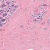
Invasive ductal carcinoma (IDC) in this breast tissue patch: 0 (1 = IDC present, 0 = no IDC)